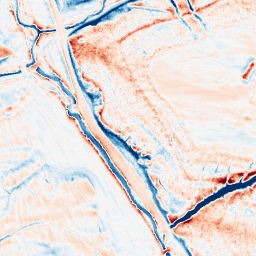
Category: classical
Decomposition family: gaussian_anisotropic
Decomposition parameters: sigma_x: 2
sigma_y: 5
Upsampling method: sinc_blackman
Upsampling parameters: scale: 4
kernel_size: 16
Upsampling scale: 4